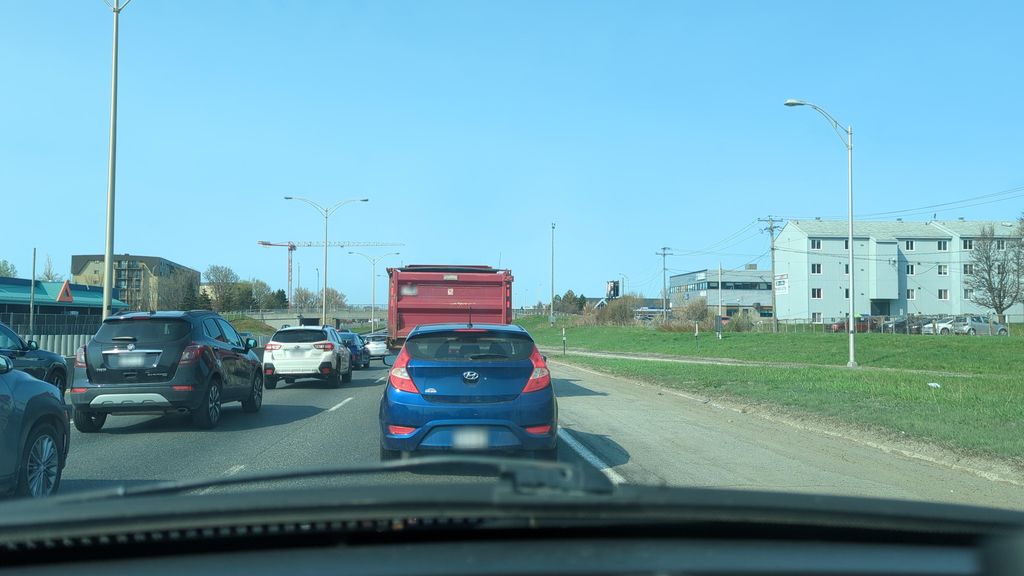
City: quebec_city